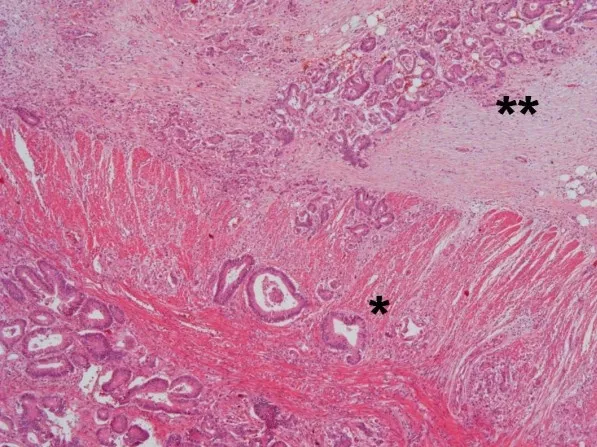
Invasive adenocarcinoma of the sigmoid colon, invading through the muscularis propria (*) into the subserosal adipose tissue (**). HE, 100x.
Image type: pathology (h&e)